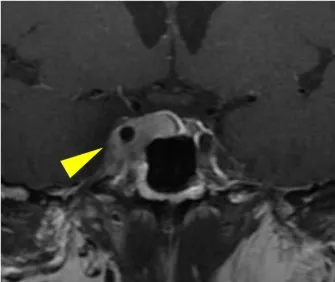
A possible macroadenoma, Knosp IV (October 17, 2019).
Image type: radiology (mri)